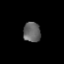
Tissue: prostate
Cell type: Myeloid cells
Senescence score: 0.3603
Nuclear area (px): 343
Mean DAPI intensity: 98.857